Question: I know that this question maybe was asked several times, but trust me, i tried every possibility and it doesn't work. I will be as briefly as possible.
'''
package com.example.aa_lbs;
import java.util.Calendar;
import android.app.Activity;
import android.content.Context;
import android.location.Criteria;
import android.location.Location;
import android.location.LocationListener;
import android.location.LocationManager;
import android.os.Bundle;
import android.support.v4.app.FragmentActivity;
import android.widget.TextView;
import android.widget.Toast;
import com.google.android.gms.maps.CameraUpdateFactory;
import com.google.android.gms.maps.GoogleMap;
import com.google.android.gms.maps.SupportMapFragment;
import com.google.android.gms.maps.model.LatLng;
import com.google.android.gms.maps.model.Marker;
import com.google.android.gms.maps.model.MarkerOptions;
import com.google.android.gms.maps.MapFragment;
/**
* Demonstrate the use of GPS within Android. Google Maps is optional for this
* application, but is useful in visualizing the output. Google Maps does not
* run in the AVD.
*
* @author Alex Tushinsky (alext@ltmod.com)
* @version 1.0
*/
public class LBSActivity extends Activity implements LocationListener {
private LocationManager oLoc;
private Location currentLoc;
private Location previousLoc;
private double totalDistance = 0;
private long eventStartTime = 0;
TextView txtOutput = null;
private GoogleMap oMap;
Marker oMark = null;
@Override
protected void onCreate(Bundle savedInstanceState) {
super.onCreate(savedInstanceState);
setContentView(R.layout.activity_lbs);
// Criteria object is optional. Will return value representing "GPS"
Criteria oGPSSettings = new Criteria();
oGPSSettings.setAccuracy(Criteria.ACCURACY_FINE);
oGPSSettings.setSpeedRequired(true);
oGPSSettings.setAltitudeRequired(true);
oGPSSettings.setBearingRequired(false);
oGPSSettings.setCostAllowed(false);
oGPSSettings.setPowerRequirement(Criteria.POWER_MEDIUM);
txtOutput = (TextView) findViewById(R.id.txtOutput);
oLoc = (LocationManager) getSystemService(Context.LOCATION_SERVICE);
String provider = oLoc.getBestProvider(oGPSSettings, true);
if (provider != null) {
oLoc.requestLocationUpdates(provider, 1000, 1, this);
// or use LocationManager.GPS_PROVIDER instead of provider variable
} else {
Toast.makeText(getBaseContext(), "No GPS", Toast.LENGTH_SHORT)
.show();
finish();
}
eventStartTime = getRawTime();
}
@Override
public void onLocationChanged(Location location) {
currentLoc = location;
long currentTime = getRawTime();
if (previousLoc != null) {
// Calculates the distance between the last location and the
// current.
double dis = getDistance(previousLoc, currentLoc);
// Adds the distance to the previous total.
totalDistance += dis; // in KM
long totalTimeDiff = (currentTime - eventStartTime) / 1000L;
double CurrentMetersPerSecond = location.getSpeed();
double kps = totalTimeDiff / totalDistance; // km per second
// 1 kilometer per second = 3600 kilometers per hour or kps / 60
// minutes / 60 seconds
double kPH = 1 / ((kps / 60) / 60);
String sText = "Distance: "
+ String.format("%.2f", Double.valueOf(totalDistance))
+ " km
" + "Speed: "
+ String.format("%.2f", (CurrentMetersPerSecond * 3.6))
+ " kph
" + "Avg Speed: " + String.format("%.2f", (kPH))
+ " kph
" + "Lon: " + currentLoc.getLongitude() + "
"
+ "Lat: " + currentLoc.getLatitude() + "
" + "Alt: "
+ currentLoc.getAltitude();
txtOutput.setText(sText);
}
// sets this location as last location.
previousLoc = currentLoc;
LatLng oPos = new LatLng(currentLoc.getLatitude(),
currentLoc.getLongitude());
oMap = ((MapFragment) getFragmentManager().findFragmentById(R.id.map))
.getMap();
if (oMap != null) {
oMap.clear(); // otherwise old markers remain
oMark = oMap.addMarker(new MarkerOptions().position(oPos).title(
"My Location"));
oMap.moveCamera(CameraUpdateFactory.newLatLngZoom(oPos, 17));
}
}
@Override
public void onProviderDisabled(String provider) {
oLoc.removeUpdates(this);
Toast.makeText(getBaseContext(), provider + " is disabled.",
Toast.LENGTH_SHORT).show();
}
@Override
public void onProviderEnabled(String provider) {
oLoc.removeUpdates(this);
oLoc.requestLocationUpdates(LocationManager.GPS_PROVIDER, 1000, 1, this);
Toast.makeText(getBaseContext(), provider + " is enabled.",
Toast.LENGTH_SHORT).show();
}
@Override
public void onStatusChanged(String provider, int status, Bundle extras) {
oLoc.removeUpdates(this);
oLoc.requestLocationUpdates(LocationManager.GPS_PROVIDER, 1000, 1, this);
}
@Override
protected void onResume() {
super.onResume();
oLoc.removeUpdates(this);
oLoc.requestLocationUpdates(LocationManager.GPS_PROVIDER, 1000, 1, this);
}
@Override
protected void onPause() {
super.onPause();
oLoc.removeUpdates(this);
}
/**
*
* Returns the current date/time in milliseconds since epoch.
*/
public static long getRawTime() {
Calendar dt = Calendar.getInstance();
return dt.getTimeInMillis();
}
/**
* getDistance is used to return the distance in kilometers between two
* location points.
*/
public static double getDistance(Location PreviousLocation,
Location CurrentLocation) { // in KM
double lat1 = PreviousLocation.getLatitude();
double lon1 = PreviousLocation.getLongitude();
double lat2 = CurrentLocation.getLatitude();
double lon2 = CurrentLocation.getLongitude();
double latA = Math.toRadians(lat1);
double lonA = Math.toRadians(lon1);
double latB = Math.toRadians(lat2);
double lonB = Math.toRadians(lon2);
double cosAng = (Math.cos(latA) * Math.cos(latB) * Math
.cos(lonB - lonA)) + (Math.sin(latA) * Math.sin(latB));
double ang = Math.acos(cosAng);
double dist = ang * 6371; // earth's radius!
return dist;
}
}
'''
'''
<?xml version="1.0" encoding="utf-8"?>
<LinearLayout xmlns:android="http://schemas.android.com/apk/res/android"
android:layout_width="fill_parent"
android:layout_height="fill_parent"
android:orientation="vertical" >
<LinearLayout
android:id="@+id/linearLayout1"
android:layout_width="fill_parent"
android:layout_height="105dp"
android:orientation="horizontal" >
<TextView
android:id="@+id/txtOutput"
android:layout_width="match_parent"
android:layout_height="match_parent"
android:textAppearance="?android:attr/textAppearanceSmall" />
</LinearLayout>
<fragment
android:id="@+id/map"
android:layout_width="match_parent"
android:layout_height="match_parent"
class="com.google.android.gms.maps.MapFragment" />
</LinearLayout>
'''
'''
<?xml version="1.0" encoding="utf-8"?>
<manifest xmlns:android="http://schemas.android.com/apk/res/android"
package="com.example.aa_lbs"
android:versionCode="1"
android:versionName="1.0" >
<uses-sdk
android:minSdkVersion="15"
android:targetSdkVersion="17" />
<permission
android:name="com.example.aa_lbs.permission.MAPS_RECEIVE"
android:protectionLevel="signature" />
<uses-permission android:name="com.example.aa_lbs.permission.MAPS_RECEIVE" />
<uses-permission android:name="android.permission.INTERNET" />
<uses-permission android:name="android.permission.WRITE_EXTERNAL_STORAGE" />
<uses-permission android:name="com.google.android.providers.gsf.permission.READ_GSERVICES" />
<uses-permission android:name="android.permission.ACCESS_FINE_LOCATION" />
<uses-feature
android:glEsVersion="0x00020000"
android:required="true" />
<application
android:allowBackup="true"
android:icon="@drawable/ic_launcher"
android:label="@string/app_name"
android:theme="@style/AppTheme" >
<activity
android:name="com.example.aa_lbs.LBSActivity"
android:label="@string/app_name" >
<intent-filter>
<action android:name="android.intent.action.MAIN" />
<category android:name="android.intent.category.LAUNCHER" />
</intent-filter>
</activity>
<meta-data
android:name="com.google.android.maps.v2.API_KEY"
android:value="AIzaSyDR3gdB6hail53aWqO9CCaU1Mz3L3719_Y" />
</application>
</manifest>
'''

The Error:
'''
04-18 11:04:20.217: E/AndroidRuntime(1242): java.lang.RuntimeException: Unable to start activity ComponentInfo{com.example.aa_lbs/com.example.aa_lbs.LBSActivity}: android.view.InflateException: Binary XML file line #20: Error inflating class fragment
'''
My app crash when it starts. I know the problem is with the fragments, but i don't find it! PLEASE! Help me, I give up...I'd appreciate forever.
Thank you so much.
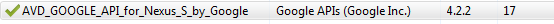
Answer: Add the following,
'''
< meta-data android:name="com.google.android.gms.version"
android:value="@integer/google_play_services_version" >
< /meta-data>
'''
in your manifest file immediately below the first meta-data tag(where you have placed your google api key)